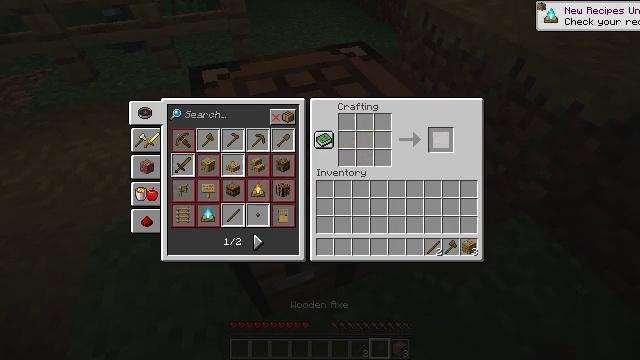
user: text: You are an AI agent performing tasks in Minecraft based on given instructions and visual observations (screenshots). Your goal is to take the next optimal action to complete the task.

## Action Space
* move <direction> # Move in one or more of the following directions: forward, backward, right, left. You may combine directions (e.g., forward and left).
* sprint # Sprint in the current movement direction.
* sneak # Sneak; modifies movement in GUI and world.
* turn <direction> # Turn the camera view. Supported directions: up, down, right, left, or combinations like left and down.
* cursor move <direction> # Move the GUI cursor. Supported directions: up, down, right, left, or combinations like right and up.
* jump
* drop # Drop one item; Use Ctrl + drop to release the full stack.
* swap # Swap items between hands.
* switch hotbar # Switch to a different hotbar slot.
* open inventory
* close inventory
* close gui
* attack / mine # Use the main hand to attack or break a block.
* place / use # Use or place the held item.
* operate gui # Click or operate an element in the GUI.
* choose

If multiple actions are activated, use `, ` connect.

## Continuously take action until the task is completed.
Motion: motion action
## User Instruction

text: Open the crafting grid to craft a wooden axe.
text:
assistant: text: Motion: sneak